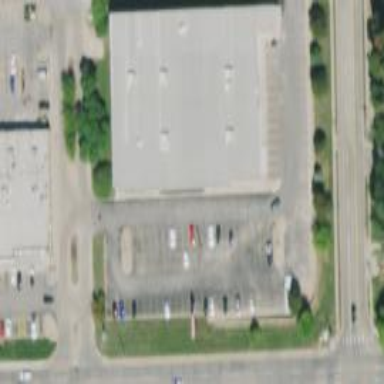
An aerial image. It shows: Retail building.